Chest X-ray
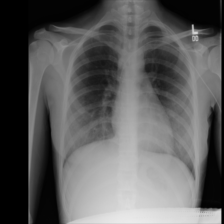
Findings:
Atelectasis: negative
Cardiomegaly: negative
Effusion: negative
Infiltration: negative
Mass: negative
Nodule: negative
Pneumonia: negative
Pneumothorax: negative
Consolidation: negative
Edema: negative
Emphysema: negative
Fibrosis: negative
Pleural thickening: negative
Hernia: negative